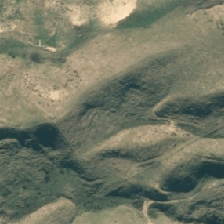
Land cover: grose_broom